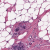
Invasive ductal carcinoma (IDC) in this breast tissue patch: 0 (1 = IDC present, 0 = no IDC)